Question: I have a set of (2-dimensional) data points that I run through a classifier that uses higher order polynomial transformations. I want to visualize the results as a 2 dimensional scatterplot of the points with the classifier superimbosed on top, preferably using ggplot2 as all other visualizations are made by this. Pretty much like this one that was used in the ClatechX online course on machine learning (the background color is optional).

I can display the points with colors and symbols and all, that's easy but I can't figure out how to draw anything like the classifiers (the intersection of the classifiing hyperplane with the plane representing my threshold). The only thing I found was stat_function and that only takes a function with a single argument.
Edit:
The example that was asked for in the comments:
sample data:
'''
"","x","y","x","x","y","value"
"1",4.17338115745224,0.303530843229964,1.26674990184152,17.4171102853774,0.0921309727918932,-1
"2",4.85514814266935,3.452660451876,16.7631779801937,23.5724634872656,11.9208641959486,1
"3",3.51938610081561,3.41200957307592,12.0081790673332,12.3860785266141,11.6418093267617,1
"4",3.18545089452527,0.933340128976852,2.97310914874565,10.1470974014319,0.87112379635852,-16
"5",2.77556006214581,2.49701633118093,6.93061880335166,7.70373365857888,6.23509055818427,-1
"6",2.45974169578403,4.56341833807528,11.2248303614692,6.05032920997851,20.8247869282818,1
"7",2.73947941488586,3.35344674880616,9.18669833727041,7.50474746458339,11.2456050970786,-1
"8",2.01721803518012,3.55453519499861,7.17027250203368,4.06916860145595,12.6347204524838,-1
"9",3.52376445778646,1.47073399974033,5.1825201951431,12.4169159539591,2.1630584979922,-1
"10",3.77387718763202,0.509284208528697,1.92197605658768,14.2421490273294,0.259370405056702,-1
"11",4.15821685106494,1.03675272315741,4.31104264382058,17.2907673804804,1.0748562089743,-1
"12",2.57985028671101,3.88512040604837,10.0230289934507,6.65562750184287,15.0941605694935,1
"13",3.99800728890114,2.39457673509605,9.5735352407471,15.9840622821066,5.73399774026327,1
"14",2.10979392635636,4.58358959294856,9.67042948411309,4.45123041169019,21.0092935565863,1
"15",2.26988795562647,2.96687697409652,6.73447830932721,5.15239133109813,8.80235897942413,-1
"16",1.11802248633467,0.114183261757717,0.127659454208164,1.24997427994995,0.0130378172656312,-1
"17",0.310411276295781,2.09426849964075,0.650084557879535,0.0963551604515758,4.38596054858751,-1
"18",1.93197490065359,1.72926536411978,3.340897280049,3.73252701675543,2.99035869954433,-1
"19",3.45879891654477,1.13636834081262,3.93046958599847,11.9632899450912,1.29133300600123,-1
"20",0.310697768582031,0.730971727753058,0.227111284709427,0.0965331034018534,0.534319666774291,-1
"21",3.88408110360615,0.915658151498064,3.55649052359657,15.0860860193904,0.838429850404852,-1
"22",0.287852146429941,2.16121324687265,0.622109872005114,0.0828588582043242,4.67084269845782,-1
"23",2.80277011333965,1.22467750683427,3.4324895146344,7.85552030822994,1.4998349957458,-1
"24",0.579150241101161,0.57801398797892,0.334756940497835,0.335415001767533,0.334100170299295-,1
"25",2.37193428212777,1.58276639413089,3.7542178708388,5.62607223873297,2.50514945839009,-1
"26",0.372461311053485,2.51207412336953,0.935650421453748,0.138727428231681,6.31051640130279,-1
"27",3.56567220995203,1.03982002707198,3.70765737388213,12.7140183088242,1.08122568869998,-1
"28",0.634770628530532,2.26303249713965,1.43650656059435,0.402933750845047,5.12131608311011,-1
"29",2.43812176748179,1.91849716124125,4.67752968967431,5.94443775306852,3.68063135769073,-1
"30",1.08741064323112,3.01656032912433,3.28023980783858,1.18246190701233,9.0996362192467,-1
"31",0.98,2.74,2.6852,0.9604,7.5076,1
"32",3.16,1.78,5.6248,9.9856,3.1684,1
"33",4.26,4.28,18.2328,18.1476,18.3184,-1
'''
The code to generate a classifier:
'''
perceptron_train <- function(data, maxIter=10000) {
set.seed(839)
X <- as.matrix(data[1:5])
Y <- data["value"]
d <- dim(X)
X <- cbind(rep(1, d[1]), X)
W <- rep(0, d[2] + 1)
count <- 0
while (count < maxIter){
H <- sign(X %*% W)
indexs <- which(H != Y)
if (length(indexs) == 0){
break
} else {
i <- sample(indexs, 1)
W <- W + 0.1 * (X[i,] * Y[i,])
}
count <- count + 1
point <- as.data.frame(data[i,])
plot_it(data, point, W, paste("plot", sprintf("%05d", count), ".png", sep=""))
}
W
}
'''
The code to generate the plot:
'''
plot_it <- function(data, point, weights, name = "plot.png") {
line <- weights_to_line(weights)
point <- point
png(name)
p = ggplot() + geom_point(data = data, aes(x, y, color = value, size = 2)) + theme(legend.position = "none")
p = p + geom_abline(intercept = line[2], slope = line[1])
print(p)
dev.off()
}
'''
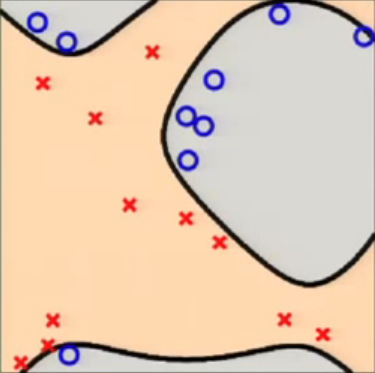
Answer: This was solved using material from the question and answers from <URL>. I skipped the call to geom_point for the grid-entires and some of the aesthetical definitions like scale_fill_manual and scale_colour_manual. Removing the dots for the grid entries solved the problem with the vanishing contour-line in my case.
'''
train_and_plot_svm <- function(train, kernel = "sigmoid", type ="C", cost, gamma) {
fit <- svm(as.factor(value) ~ x + y, data = train, kernel = kernel, type = type, cost = cost)
grid <- expand.grid (x = seq(from = -0.1, to = 15, length = 100), y = seq(from = -0.1, to = 15, length = 100))
decisionValues <- as.vector(attributes(predict(fit, grid, decision.values = TRUE))$decision)
p <- predict(fit, grid)
grid$value <- p
grid$z <- decisionValues
p <- ggplot() + stat_contour(data = grid, aes(x = x, y = y, z = z), breaks = c(0))
p <- p + geom_point(data = train, aes(x, y, colour = as.factor(value)), alpha = 0.7)
p <- p + xlim(0,15) + ylim(0,15) + theme(legend.position="none")
}
'''
Note that this function doesn't return the result of the svm training but the ggplot2 object.
This is, what I got: